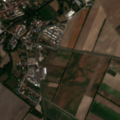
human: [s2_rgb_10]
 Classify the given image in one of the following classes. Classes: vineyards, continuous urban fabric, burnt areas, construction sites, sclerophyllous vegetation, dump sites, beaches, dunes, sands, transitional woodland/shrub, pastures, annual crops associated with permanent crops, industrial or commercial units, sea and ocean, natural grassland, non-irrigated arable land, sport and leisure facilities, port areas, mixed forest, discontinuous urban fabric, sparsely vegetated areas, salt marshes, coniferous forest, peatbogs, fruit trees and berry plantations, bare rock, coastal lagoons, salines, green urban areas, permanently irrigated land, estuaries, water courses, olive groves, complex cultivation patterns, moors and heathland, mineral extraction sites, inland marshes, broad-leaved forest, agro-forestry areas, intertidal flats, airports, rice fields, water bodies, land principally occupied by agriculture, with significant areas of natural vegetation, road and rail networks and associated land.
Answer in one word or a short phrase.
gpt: discontinuous urban fabric, non-irrigated arable land, broad-leaved forest